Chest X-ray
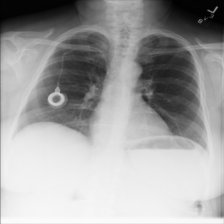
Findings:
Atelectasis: negative
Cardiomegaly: negative
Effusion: negative
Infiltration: negative
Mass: negative
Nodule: negative
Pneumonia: negative
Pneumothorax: negative
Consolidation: negative
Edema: negative
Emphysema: negative
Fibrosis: negative
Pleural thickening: negative
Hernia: negative